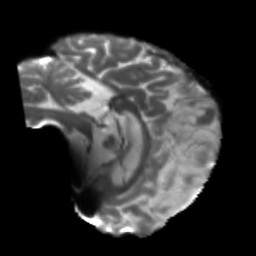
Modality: T2w
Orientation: sagittal
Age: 56
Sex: male
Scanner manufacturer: siemens
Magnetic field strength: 3 T
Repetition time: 5.25 s
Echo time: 0.08 s